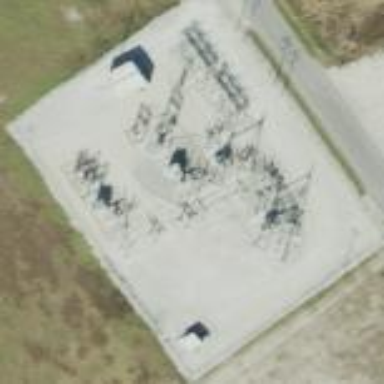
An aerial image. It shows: Outdoor power substation surrounded by fence. The substation operates at the distribution level.